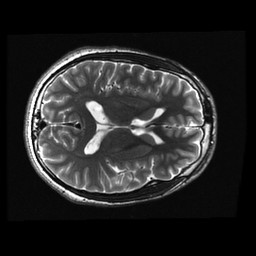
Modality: T2w
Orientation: axial
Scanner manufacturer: ge
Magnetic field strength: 3 T
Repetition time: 5 s
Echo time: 0.1012 s